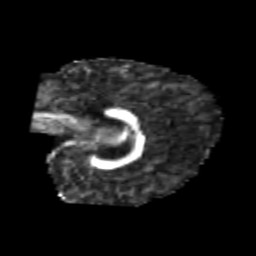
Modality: FA
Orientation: sagittal
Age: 6
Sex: male
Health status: healthy